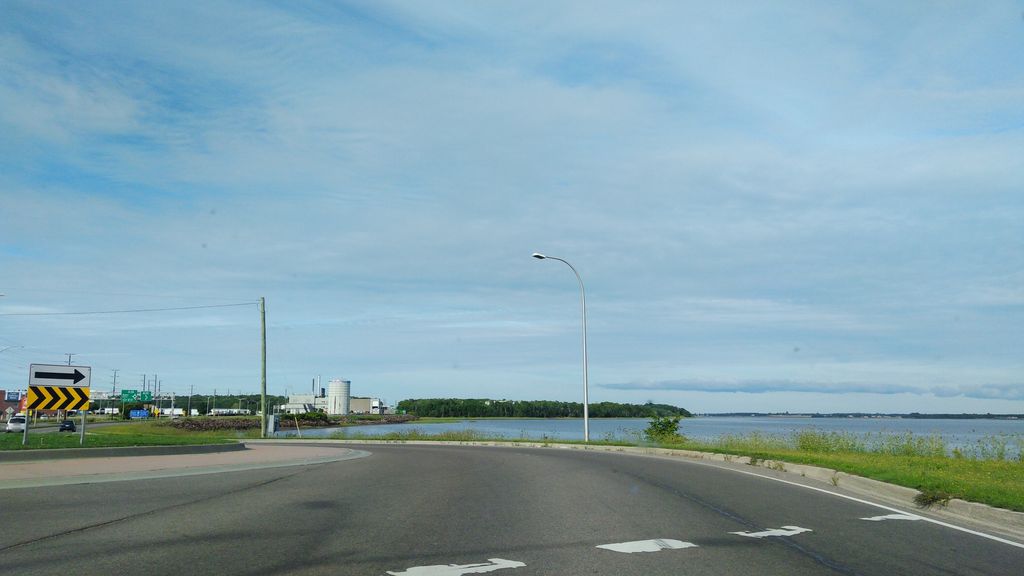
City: charlottetown